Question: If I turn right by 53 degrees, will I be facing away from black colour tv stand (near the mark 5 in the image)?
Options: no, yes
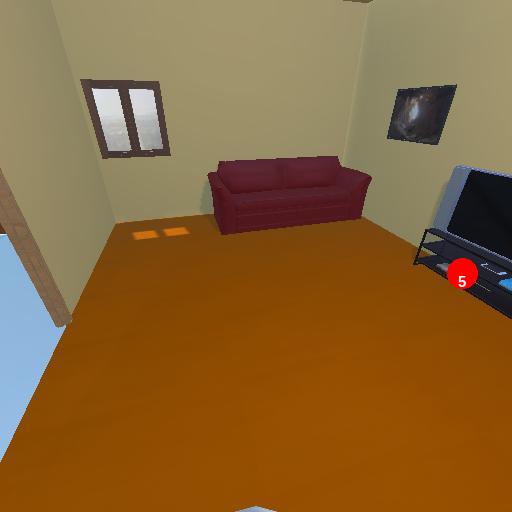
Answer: no